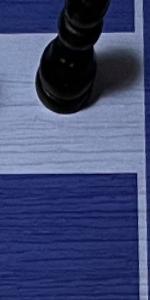
Label: Empty